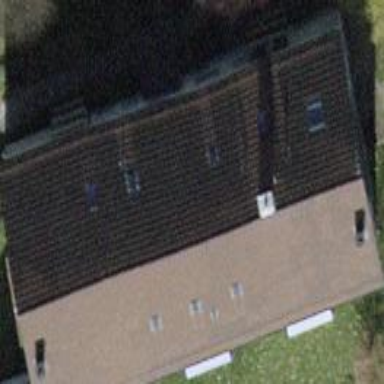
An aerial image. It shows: Building with tiled roof.